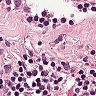
Metastatic tissue present: no